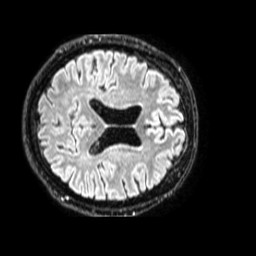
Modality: FLAIR
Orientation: axial
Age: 60
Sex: male
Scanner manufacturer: philips
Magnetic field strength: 1.5 T
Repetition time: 4.8 s
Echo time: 0.3296 s